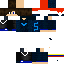
A male human skin with dark skin, wearing brown long hair dressed in a blue hoodie and black pants, featuring a closed mouth.